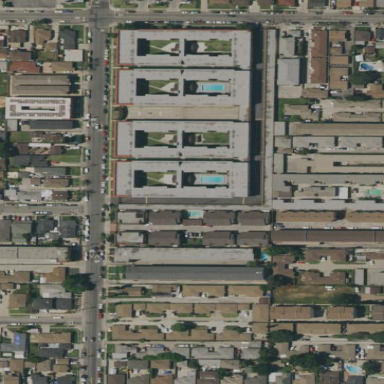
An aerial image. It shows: Image showing building with apartments.